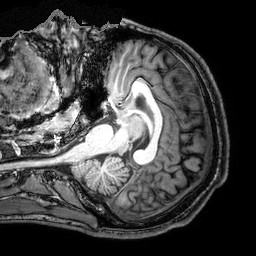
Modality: T1w
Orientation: coronal
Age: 19
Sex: male
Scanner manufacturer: philips
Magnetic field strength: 3 T
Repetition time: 8.121 s
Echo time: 3.727 s